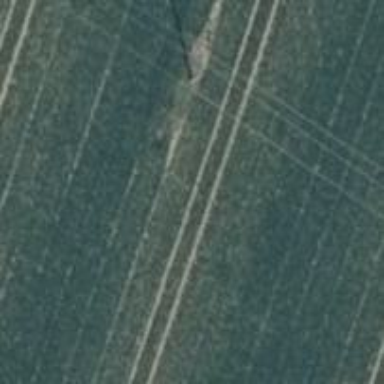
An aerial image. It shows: Power pole.